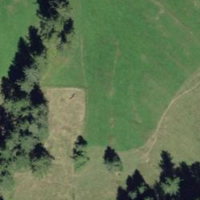
EUNIS habitat code: 24
Species observed at this site:
Argynnis paphia